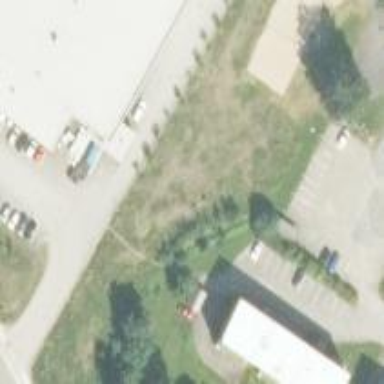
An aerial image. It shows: Asphalt alley used as service road.